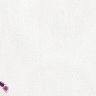
Metastatic tissue present: no